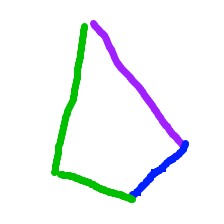
Shape: kite